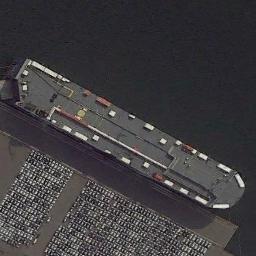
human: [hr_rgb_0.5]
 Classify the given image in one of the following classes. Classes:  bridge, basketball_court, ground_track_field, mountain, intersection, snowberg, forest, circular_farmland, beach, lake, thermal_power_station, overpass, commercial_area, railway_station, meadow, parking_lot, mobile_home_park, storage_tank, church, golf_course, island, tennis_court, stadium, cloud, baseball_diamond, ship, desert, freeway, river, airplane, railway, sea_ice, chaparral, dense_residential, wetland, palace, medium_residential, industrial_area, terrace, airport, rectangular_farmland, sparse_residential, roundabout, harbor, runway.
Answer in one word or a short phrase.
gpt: ship